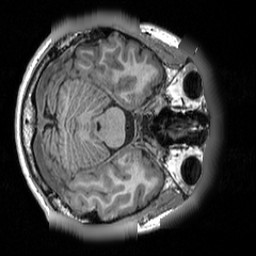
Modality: T1w
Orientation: axial